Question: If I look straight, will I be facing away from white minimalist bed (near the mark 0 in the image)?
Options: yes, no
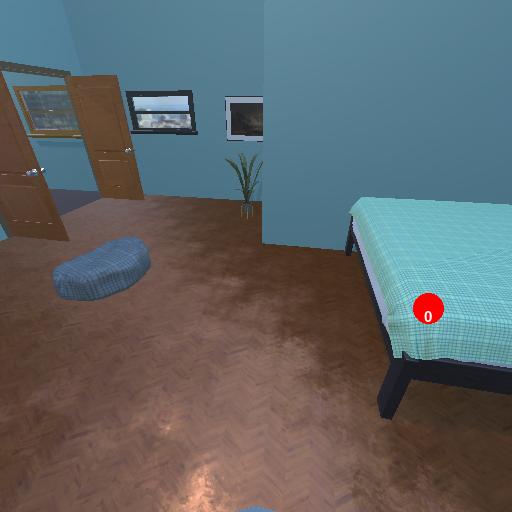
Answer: yes